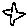
Label: star